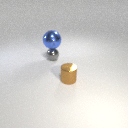
small brown metal cylinder in front of small gray metal sphere